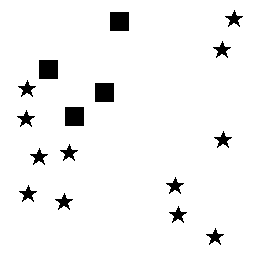
Squares: 4
Triangles: 0
Stars: 12
Total shapes: 16